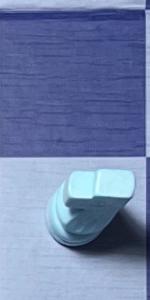
Label: Knight_White